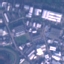
Land use / land cover class: Industrial